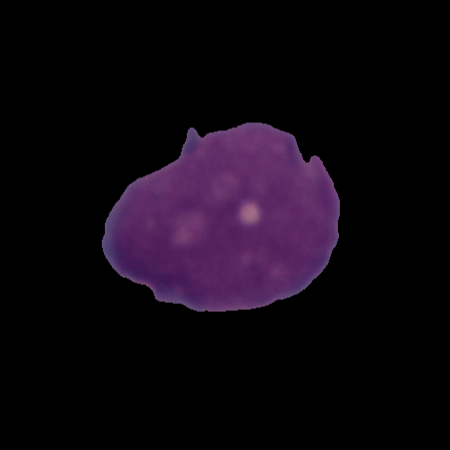
Label: cancer